Aerial crown-view tile of a tropical tree (Barro Colorado Island, Panama), acquired 20250818:
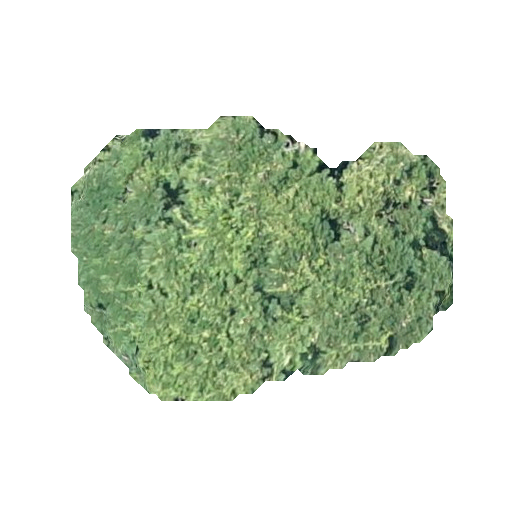
Species: Jacaranda copaia
GBIF accepted scientific name: Jacaranda copaia
Crown area: 120.321 m²